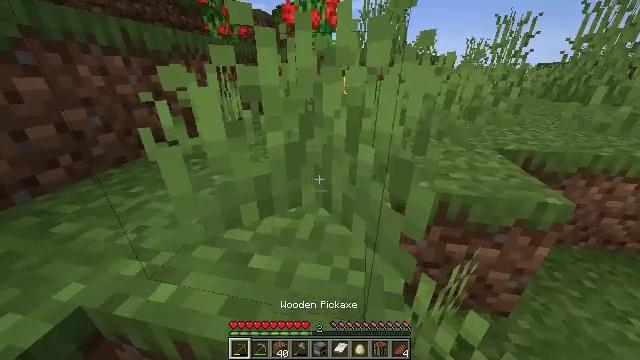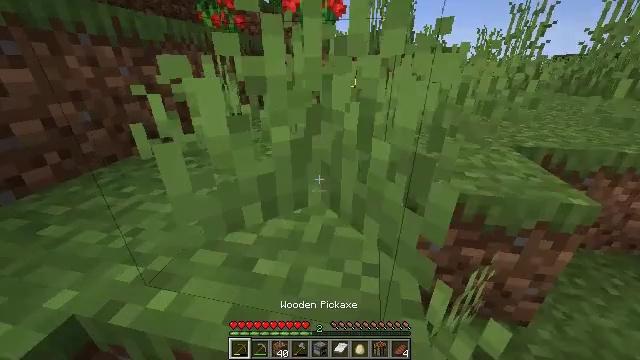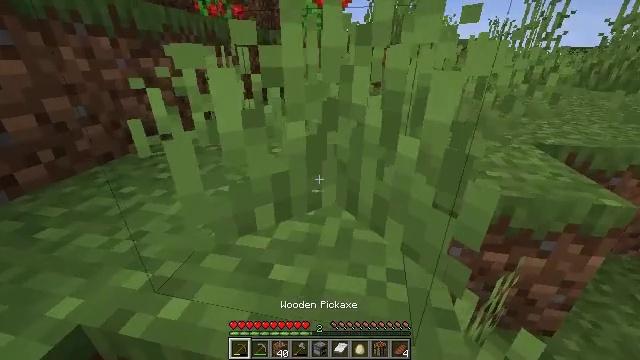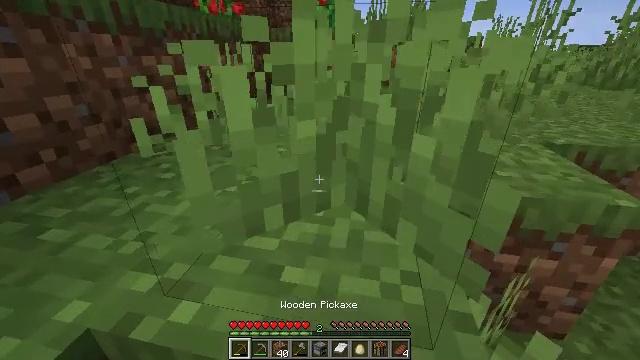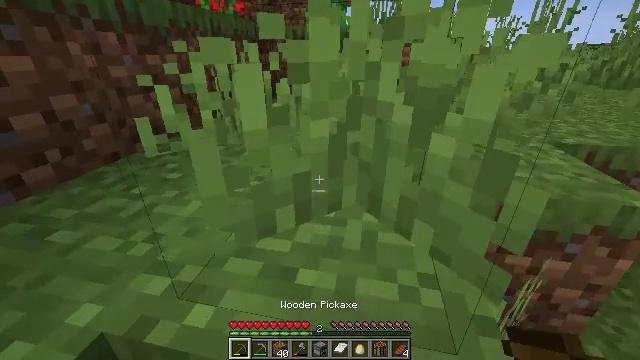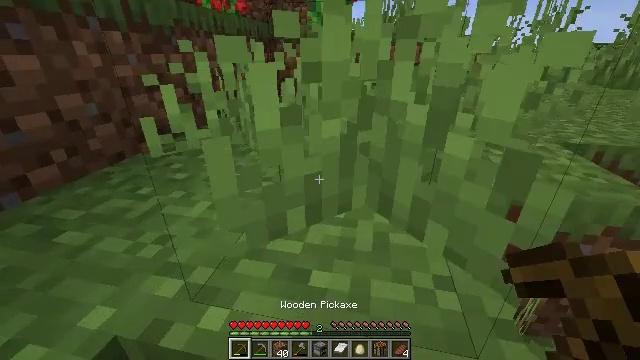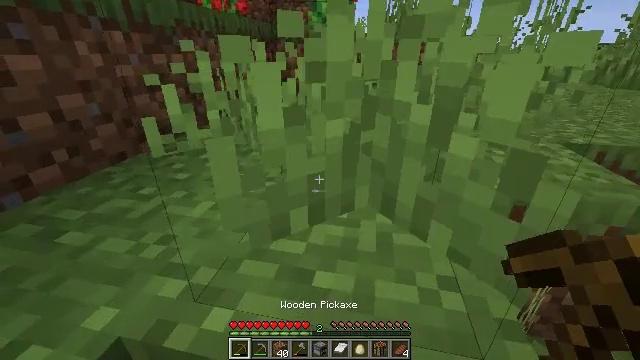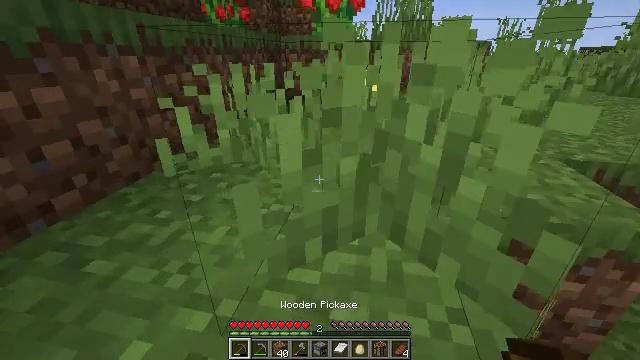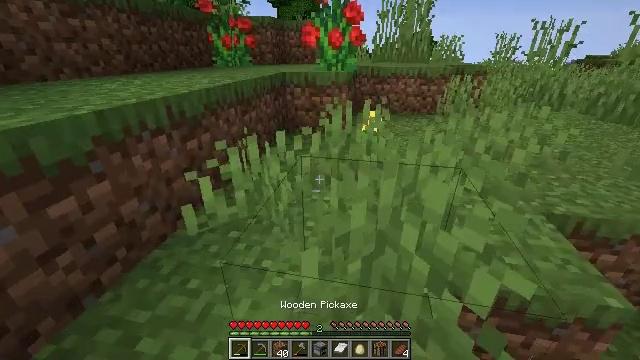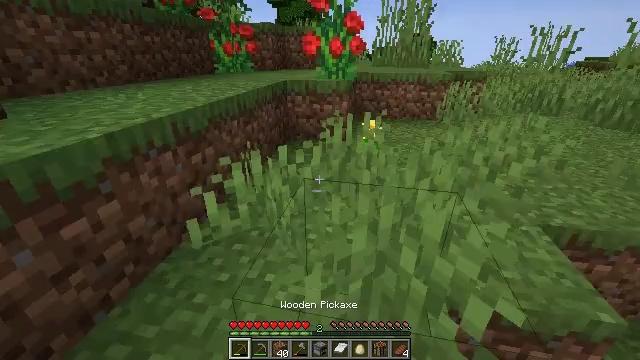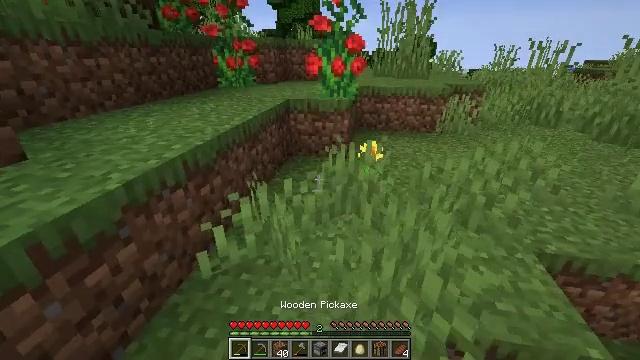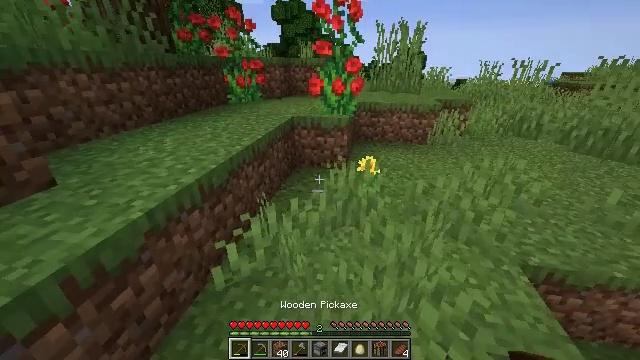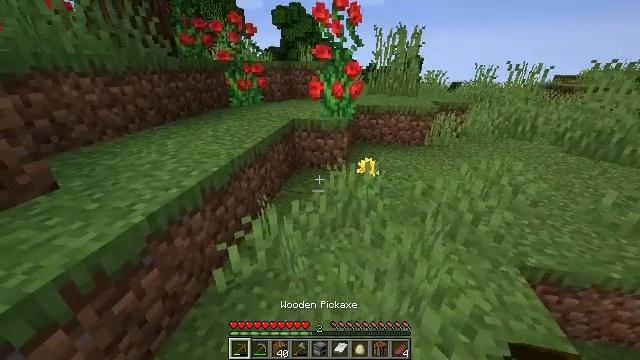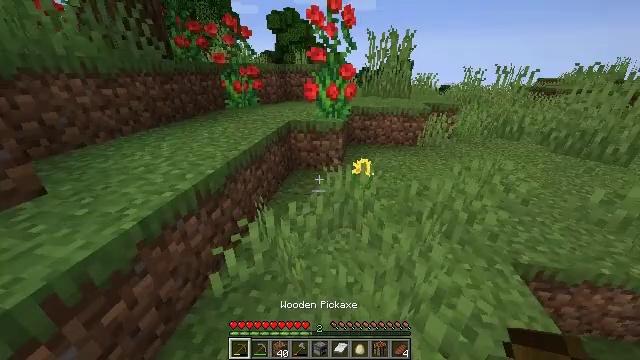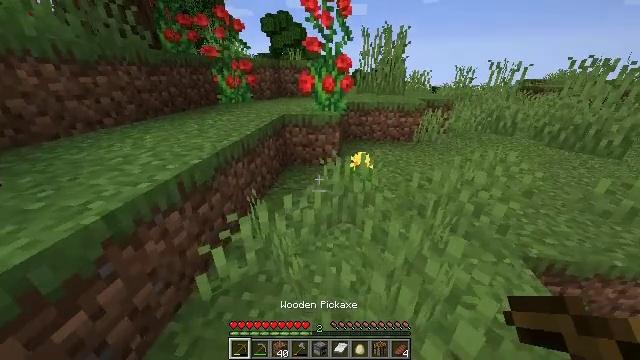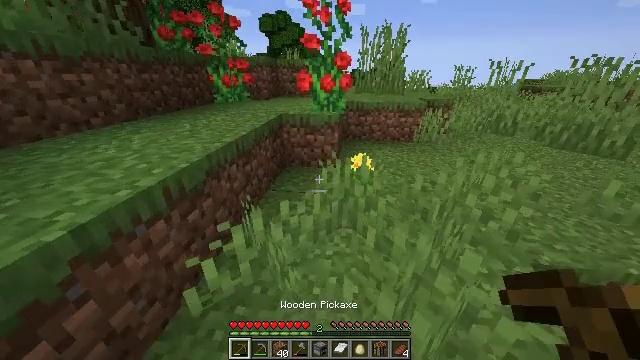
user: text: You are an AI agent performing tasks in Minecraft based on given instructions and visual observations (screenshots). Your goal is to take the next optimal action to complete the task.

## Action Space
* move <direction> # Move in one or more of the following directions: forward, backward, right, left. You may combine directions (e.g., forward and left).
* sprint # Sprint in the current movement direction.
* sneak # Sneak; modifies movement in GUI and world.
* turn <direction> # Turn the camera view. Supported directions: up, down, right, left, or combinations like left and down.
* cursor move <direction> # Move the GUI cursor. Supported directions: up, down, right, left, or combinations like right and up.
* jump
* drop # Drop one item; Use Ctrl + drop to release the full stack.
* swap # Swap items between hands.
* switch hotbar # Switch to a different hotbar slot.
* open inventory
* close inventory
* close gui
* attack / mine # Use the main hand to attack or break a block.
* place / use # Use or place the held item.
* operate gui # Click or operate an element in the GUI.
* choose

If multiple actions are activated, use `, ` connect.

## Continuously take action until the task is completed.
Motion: motion action
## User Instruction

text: Break oak leaves from the trees.
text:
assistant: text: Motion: move forward, sprint
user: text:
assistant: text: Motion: move forward, sprint
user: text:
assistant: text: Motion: move forward, sprint
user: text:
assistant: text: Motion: move forward, sprint
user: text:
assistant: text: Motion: move forward, sprint
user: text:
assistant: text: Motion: move forward, sprint
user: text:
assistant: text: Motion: move forward, sprint, jump
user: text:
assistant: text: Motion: move forward, sprint, jump
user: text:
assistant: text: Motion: move forward, sprint, jump
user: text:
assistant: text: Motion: move forward, sprint, jump
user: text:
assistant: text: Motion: move forward, sprint, jump
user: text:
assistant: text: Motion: move forward, sprint, jump
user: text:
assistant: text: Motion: move forward, sprint, turn right, jump
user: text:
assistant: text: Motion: move forward, sprint, turn right, jump
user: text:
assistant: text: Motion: move forward, sprint
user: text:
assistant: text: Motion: move forward, sprint
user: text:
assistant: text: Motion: move forward, sprint
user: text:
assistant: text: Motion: move forward, sprint
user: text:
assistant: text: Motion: move forward, sprint
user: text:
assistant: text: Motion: move forward, sprint
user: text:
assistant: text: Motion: move forward, sprint
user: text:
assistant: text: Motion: move forward, sprint
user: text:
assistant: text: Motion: move forward, sprint
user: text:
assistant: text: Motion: move forward, sprint
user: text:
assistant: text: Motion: move forward, sprint
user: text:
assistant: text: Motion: move forward, sprint
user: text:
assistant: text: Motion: move forward, sprint
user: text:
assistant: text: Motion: move forward, sprint
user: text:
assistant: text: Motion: move forward, sprint, jump
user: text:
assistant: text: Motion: move forward, sprint, jump